Question: I've got a design idea that I'm not exactly sure the best way to go about pulling it off in html and css. Basically I want to do what I've (crudely) drawn in this image:

My basically I want a div to appear some distance down from the top of the page that stretches from infinity, to within the bounds of the container to display some content. My code looks something like this
'''
# html
<html>
<body>
<div id="container">
<div id="content">
Some text content
</div>
</div>
</body>
</html>
# css
div#container {
width: 1140px;
margin: 0 auto;
}
div#content {
width: 300px;
background: #000;
color: #fff;
float: left;
}
'''
Where the div#content would be the one that has the background that stretches to infinity. Is this possible to pull off without resorting to altering the background of the tag? I want to use this on multiple pages within my site, all of which have different heights and distances down from the top, so I'd like to be able to do it without having to switch out the background images for the tags for these different pages. And the div#content will have variable content length, so using body background images isn't a very elegant solution. It would be nice to do it without resorting to some kind of absolute positioning as well.
Sorry for rambling, I hope what I am trying to do is clear. Any suggestions?
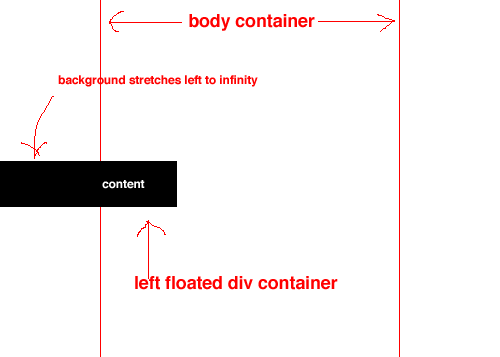
Answer: I whipped <URL> up.
Just adds a div beneath the content area that matches up with the element you have in the header. It goes on infinitely in both directions. I hope this is what you were trying to achieve.
: As per your request in the comments, I threw <URL> together. It uses jQuery to set the width of the underlying div and its top margin, which is found by getting the top offset of the 'fg' div.